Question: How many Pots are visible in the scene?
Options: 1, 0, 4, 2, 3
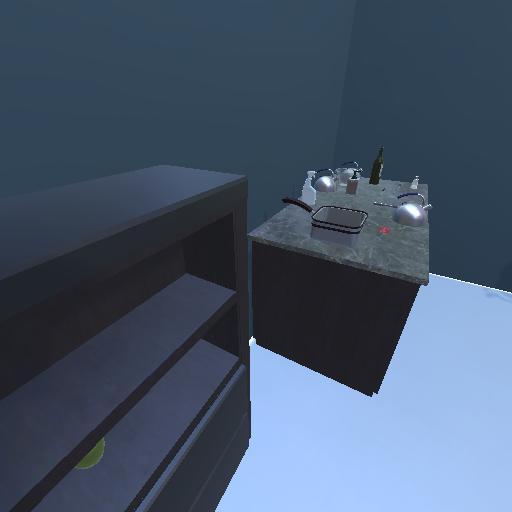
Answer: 1